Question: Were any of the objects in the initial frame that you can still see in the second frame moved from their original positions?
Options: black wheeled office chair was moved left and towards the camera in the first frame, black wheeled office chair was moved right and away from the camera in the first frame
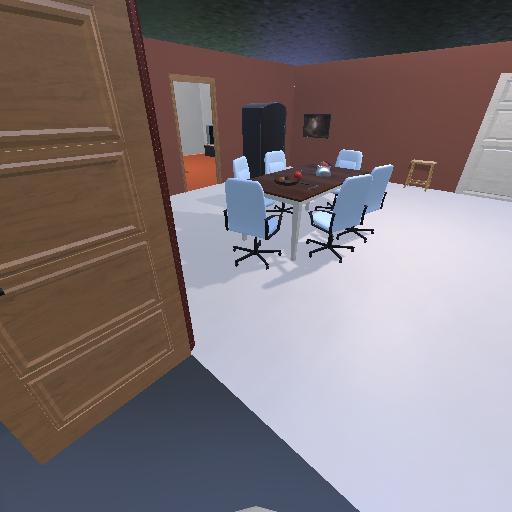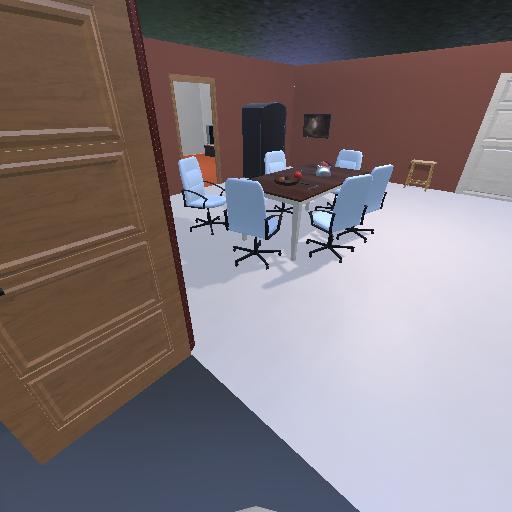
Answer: black wheeled office chair was moved left and towards the camera in the first frame